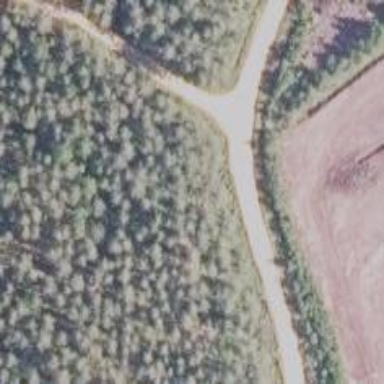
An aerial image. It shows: Unclassified road.